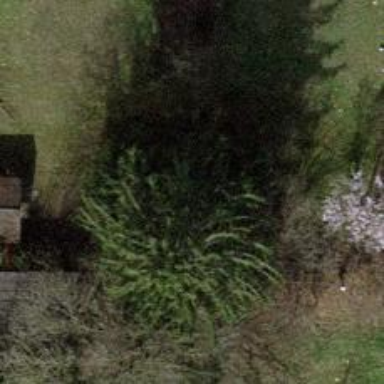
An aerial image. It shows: Evergreen tree with needle-leaved leaves.